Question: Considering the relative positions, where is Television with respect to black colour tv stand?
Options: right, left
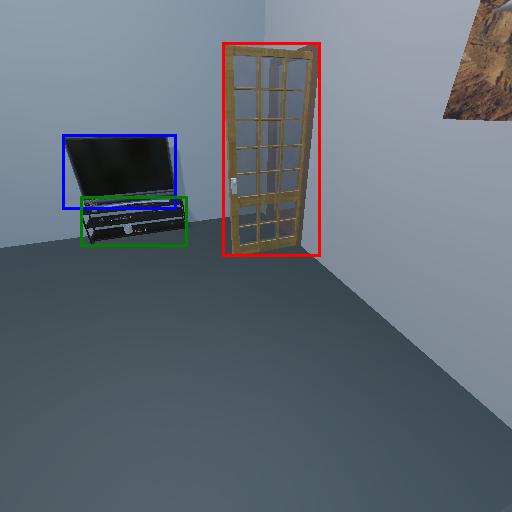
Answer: right